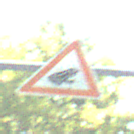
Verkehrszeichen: AmphibienwanderungLinks
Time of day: MorningAfternoon
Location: Outdoor (Nature)
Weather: Clear
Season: NotSpecified
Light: Natural